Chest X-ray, PA view. Patient: 36 years old, sex M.
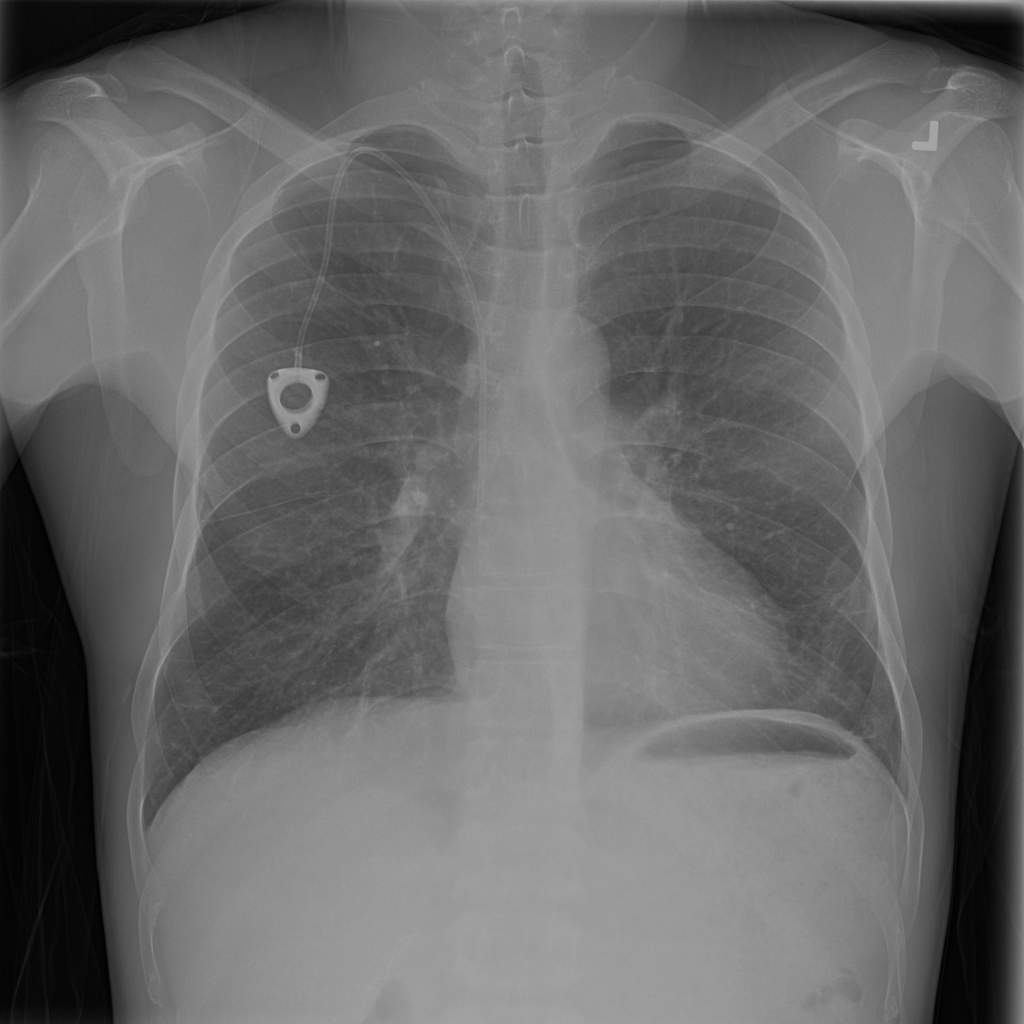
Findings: No Finding